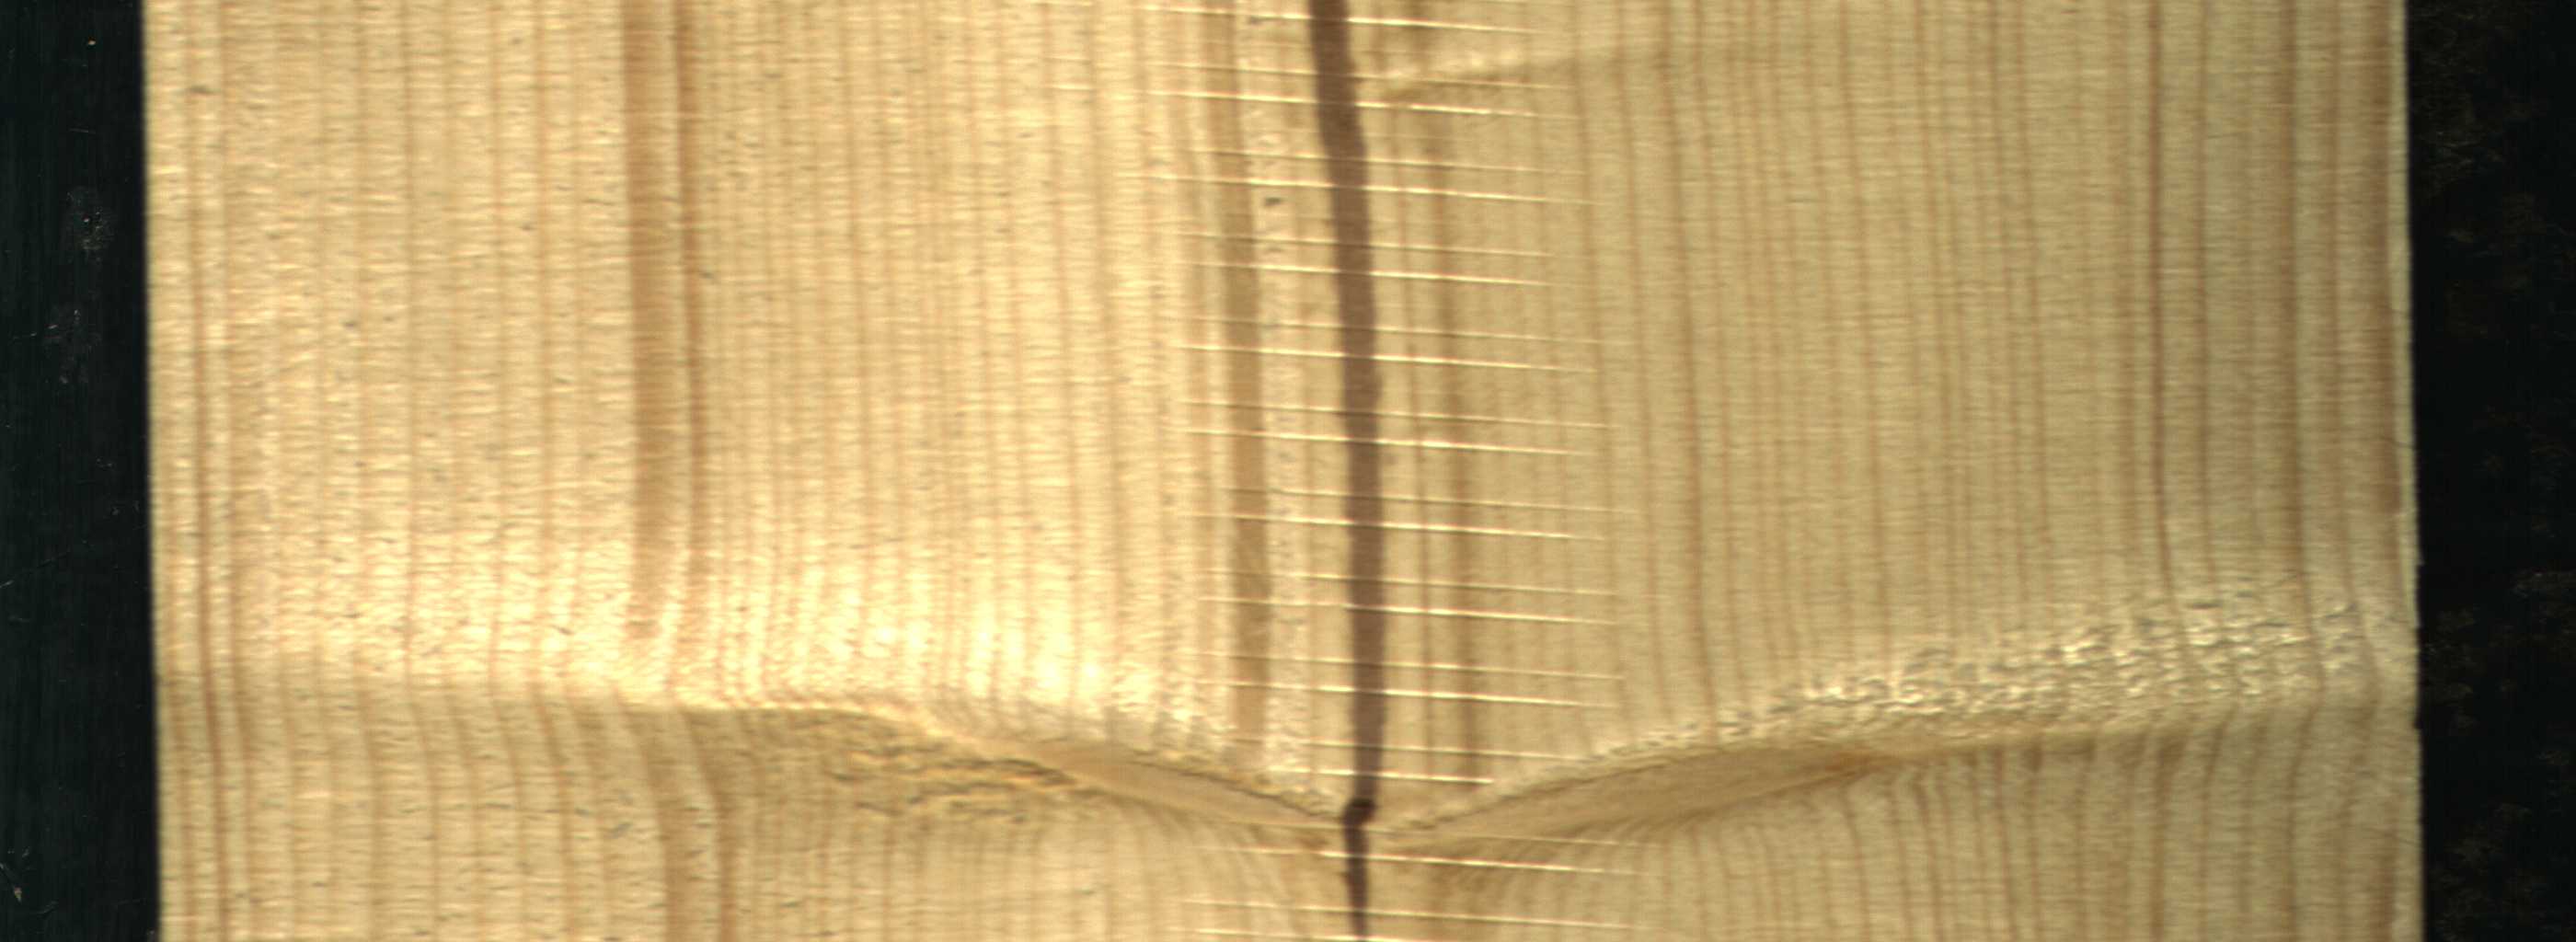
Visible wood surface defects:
Marrow
Live_Knot
Live_Knot